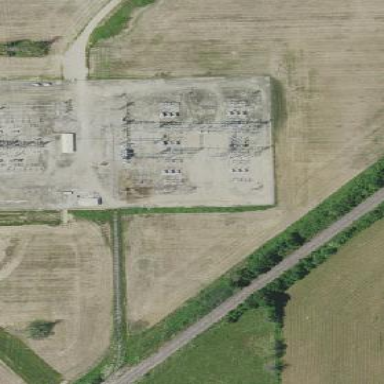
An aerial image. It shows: Outdoor power substation with fence surrounding it. The substation operates at the transmission level.